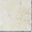
Piece: xx